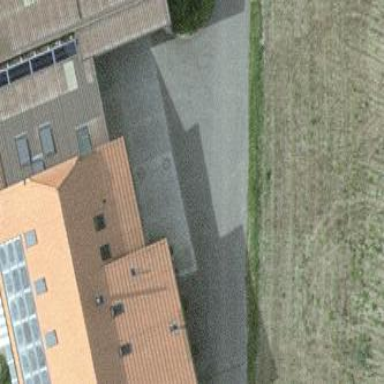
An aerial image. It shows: Simple and straightforward house.